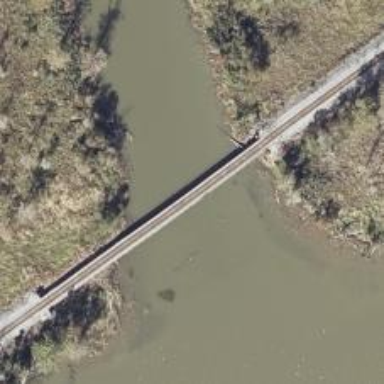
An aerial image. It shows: Railway bridge.